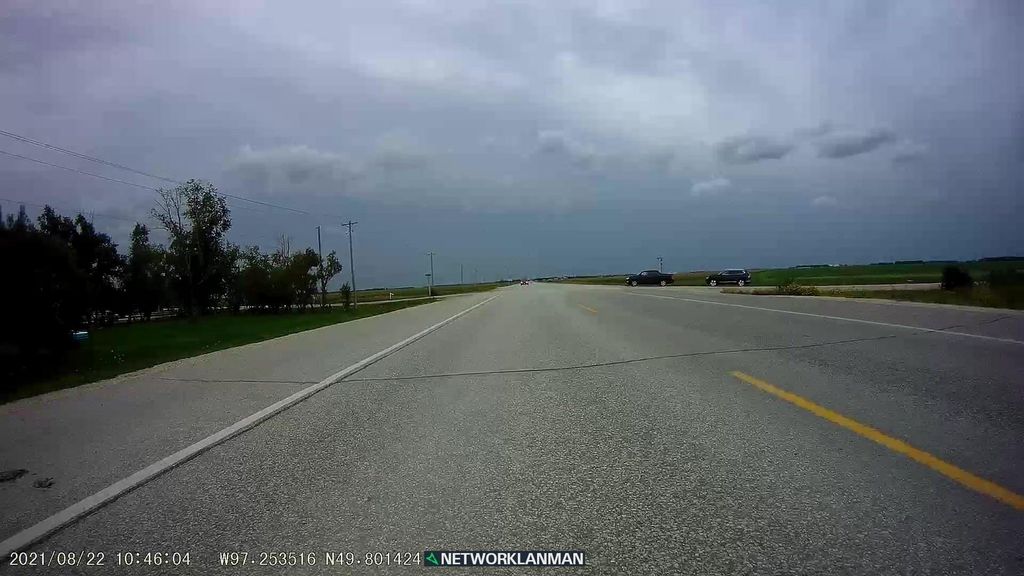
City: winnipeg